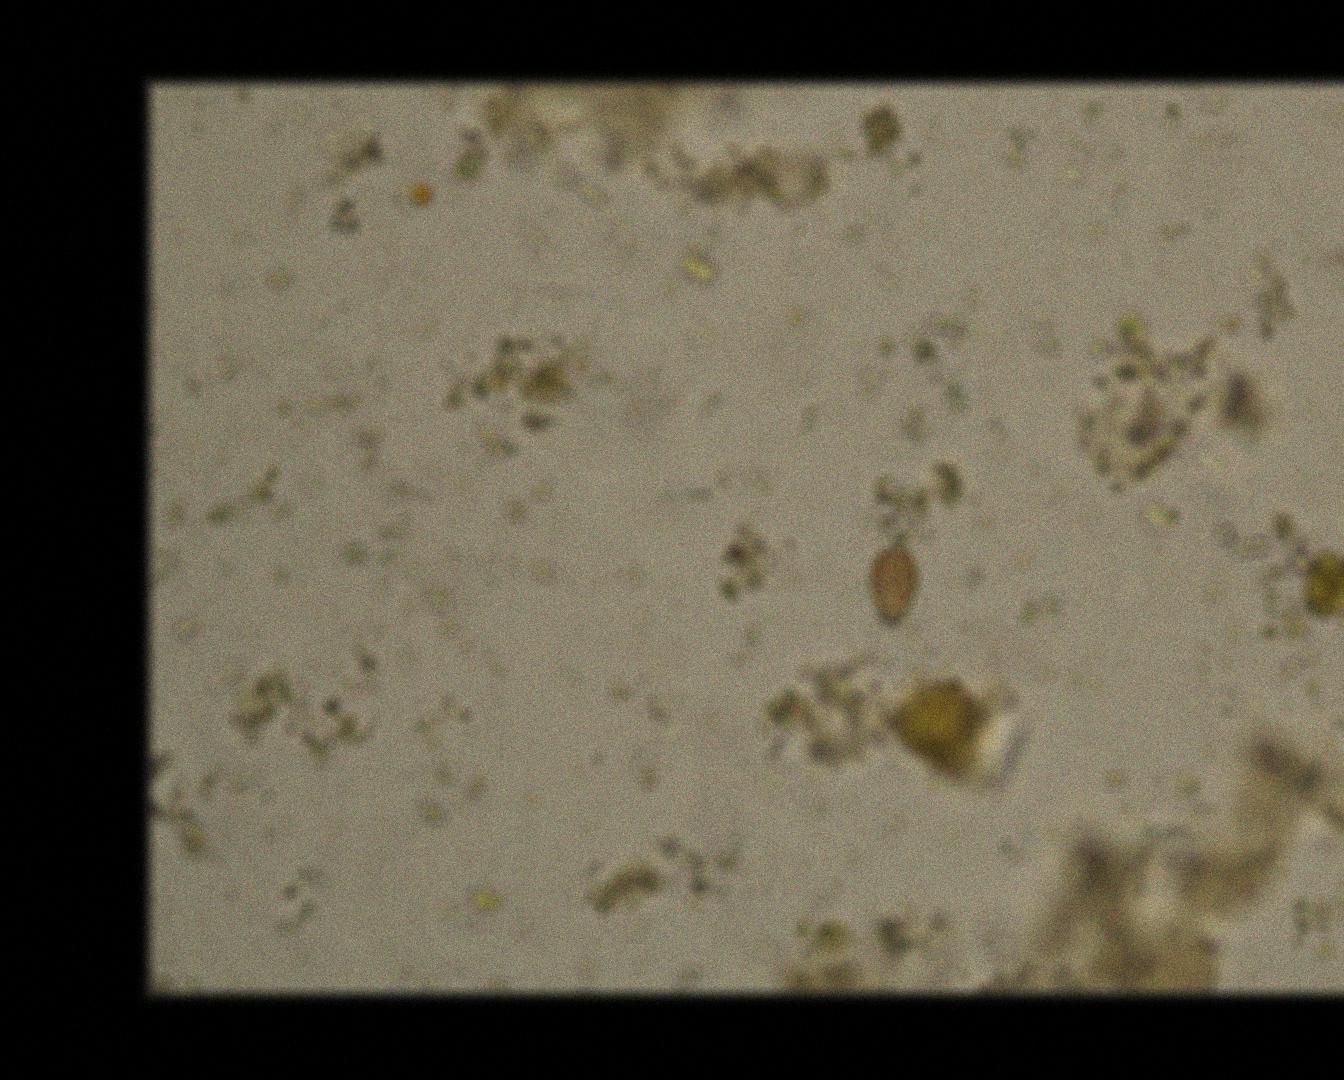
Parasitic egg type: Opisthorchis viverrine